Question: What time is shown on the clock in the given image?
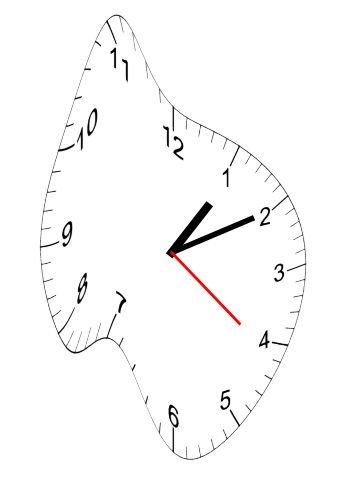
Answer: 01:10:21